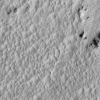
Atmospheric dust classification: not_dusty